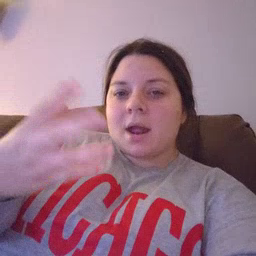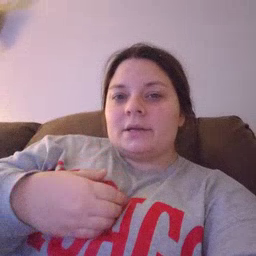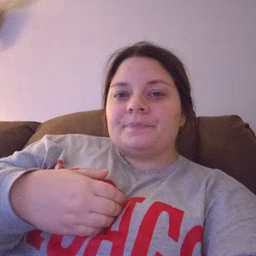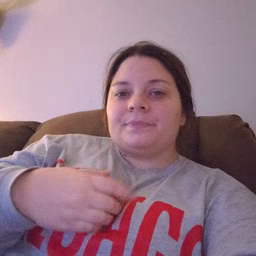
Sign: many